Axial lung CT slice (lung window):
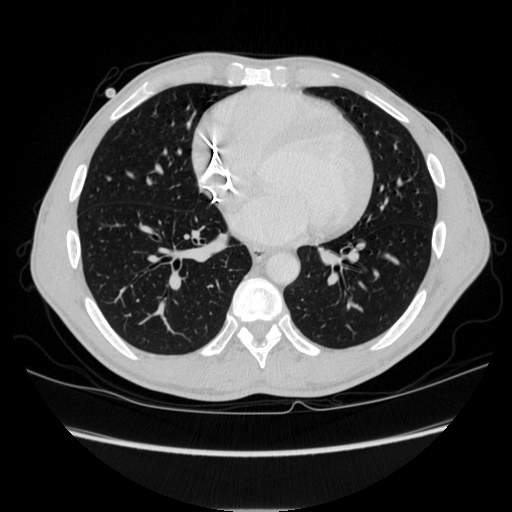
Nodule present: no